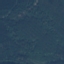
Label: Forest